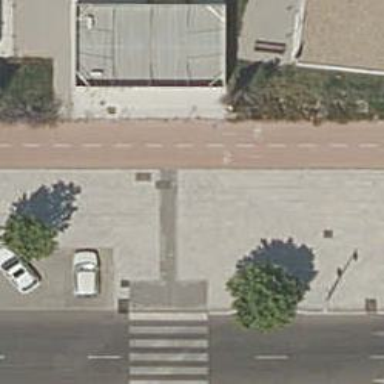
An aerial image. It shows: Cycleway.